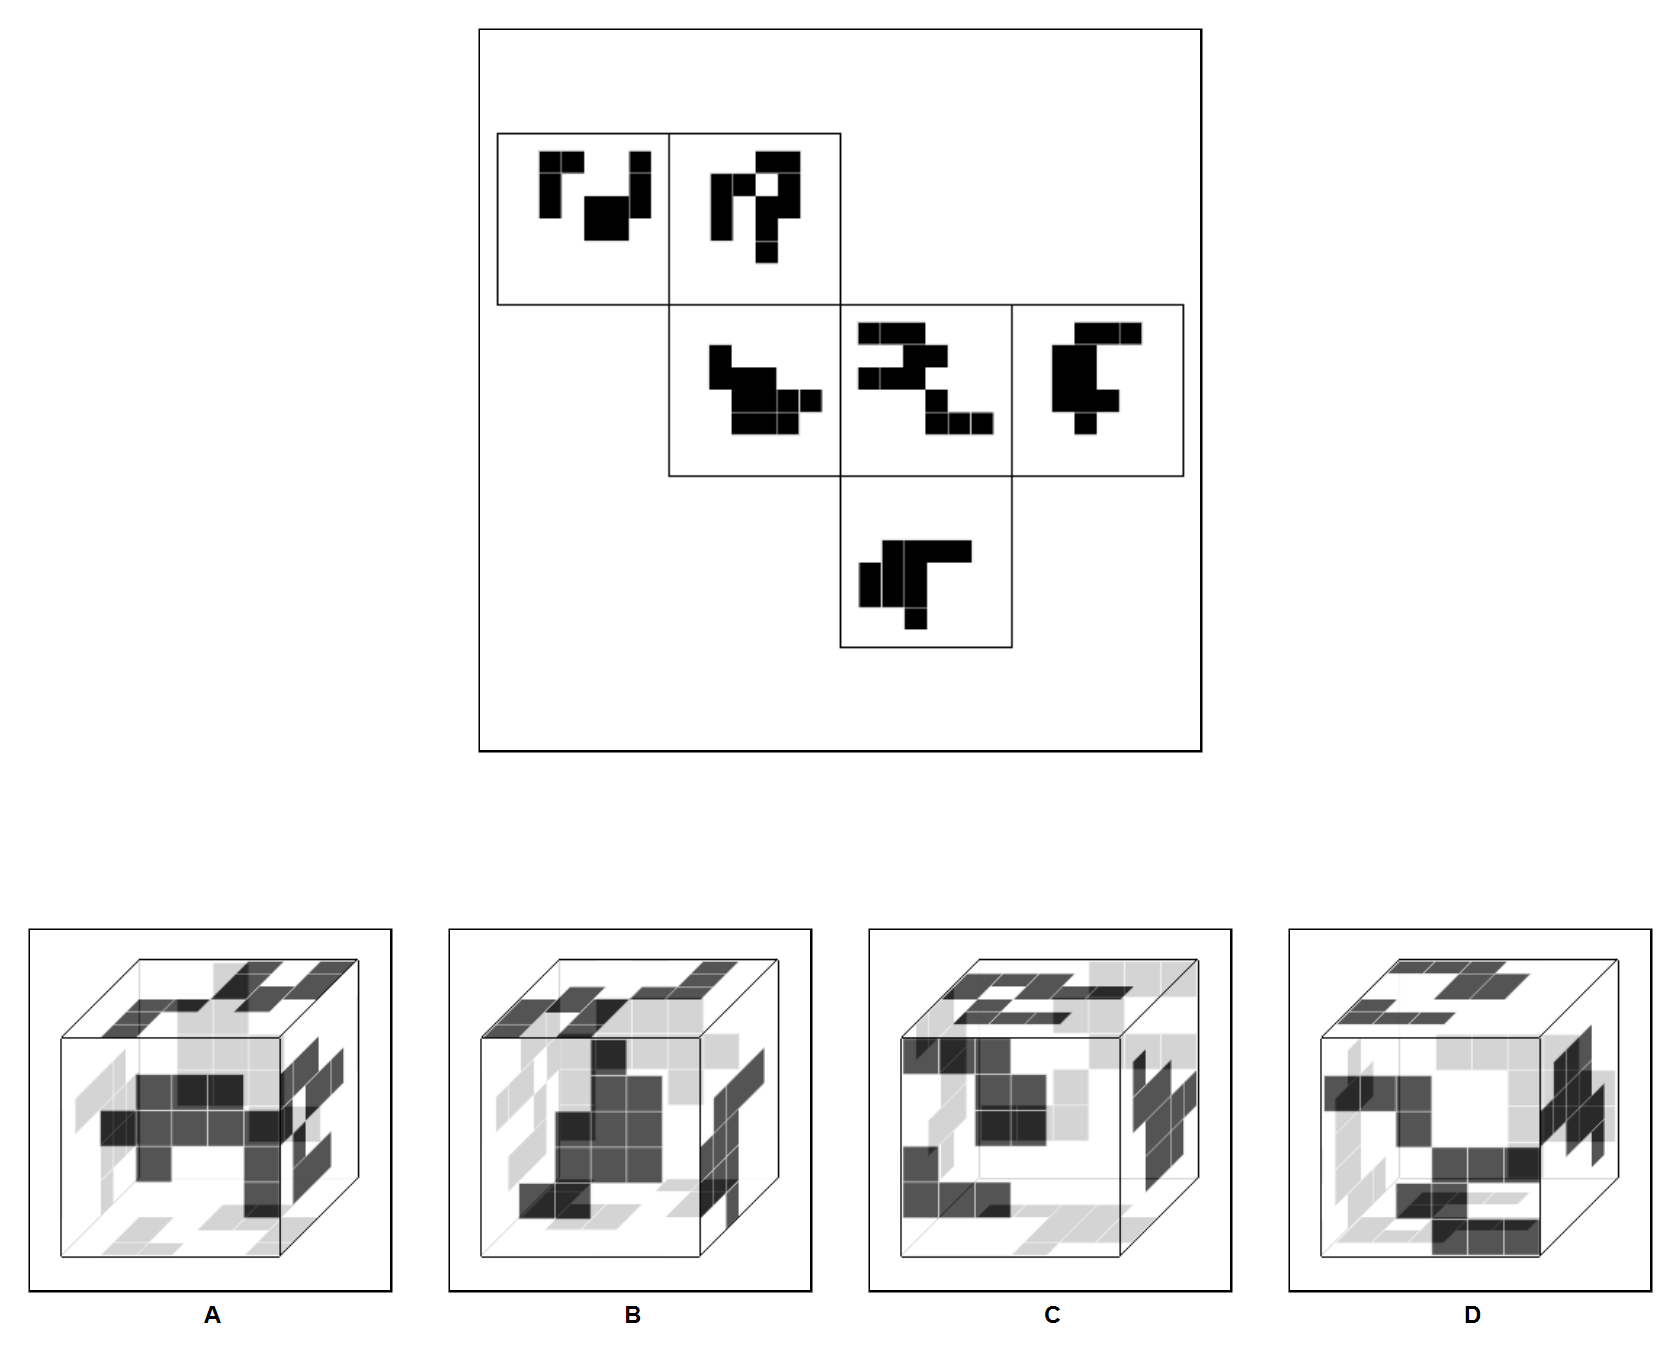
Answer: D